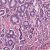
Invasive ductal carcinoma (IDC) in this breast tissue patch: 1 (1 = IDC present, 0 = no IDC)